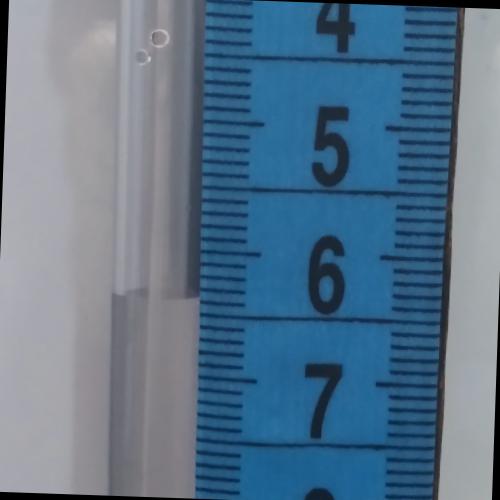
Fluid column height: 6.4 cm